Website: home-depot
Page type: account-dashboard
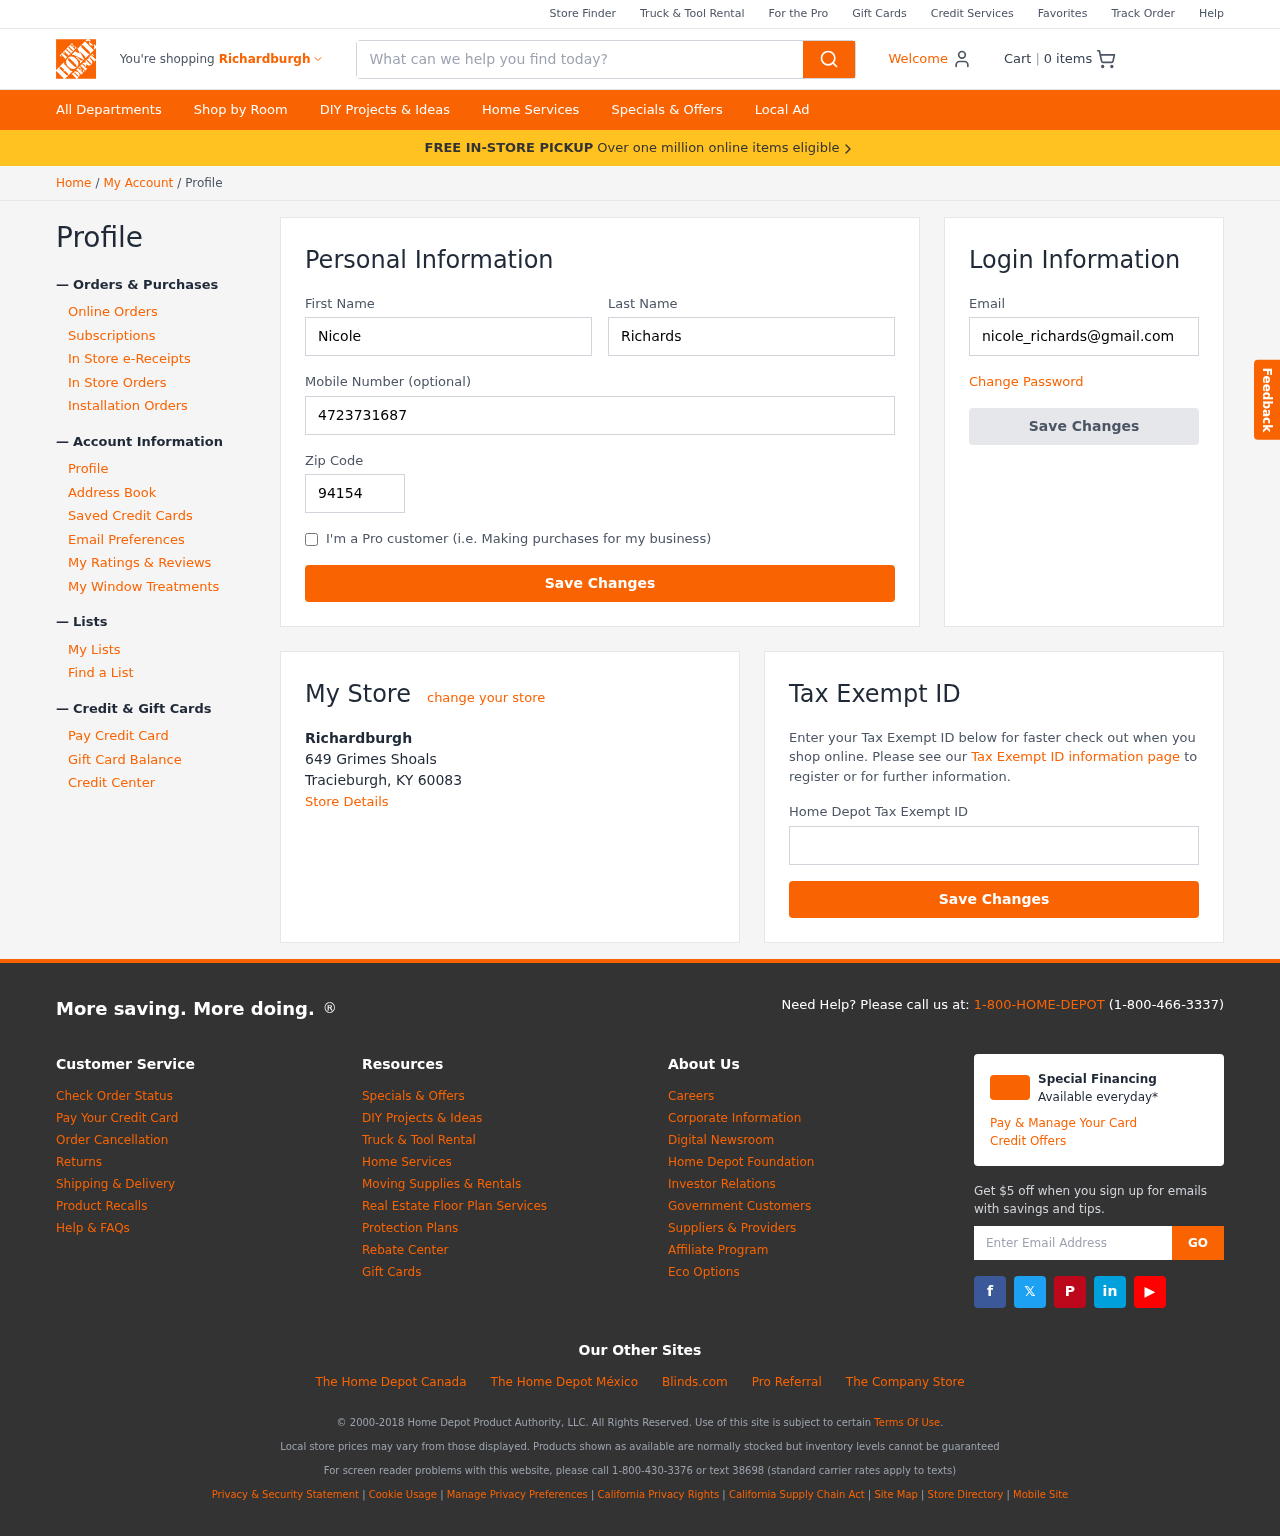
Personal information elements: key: PII_CITY
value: Richardburgh
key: PII_EMAIL
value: nicole_richards@gmail.com
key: PII_FIRSTNAME
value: Nicole
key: PII_LASTNAME
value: Richards
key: PII_LOCATION1_CITY_STATE_ZIP
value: Tracieburgh, KY 60083
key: PII_LOCATION1_NAME
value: Richardburgh
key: PII_LOCATION1_STREET
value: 649 Grimes Shoals
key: PII_PHONE
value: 4723731687
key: PII_POSTCODE
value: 94154
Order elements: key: ORDER_NUM_ITEMS
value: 0
Search elements: key: HEADER_SEARCH
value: What can we help you find today?